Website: apple
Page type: account-selection
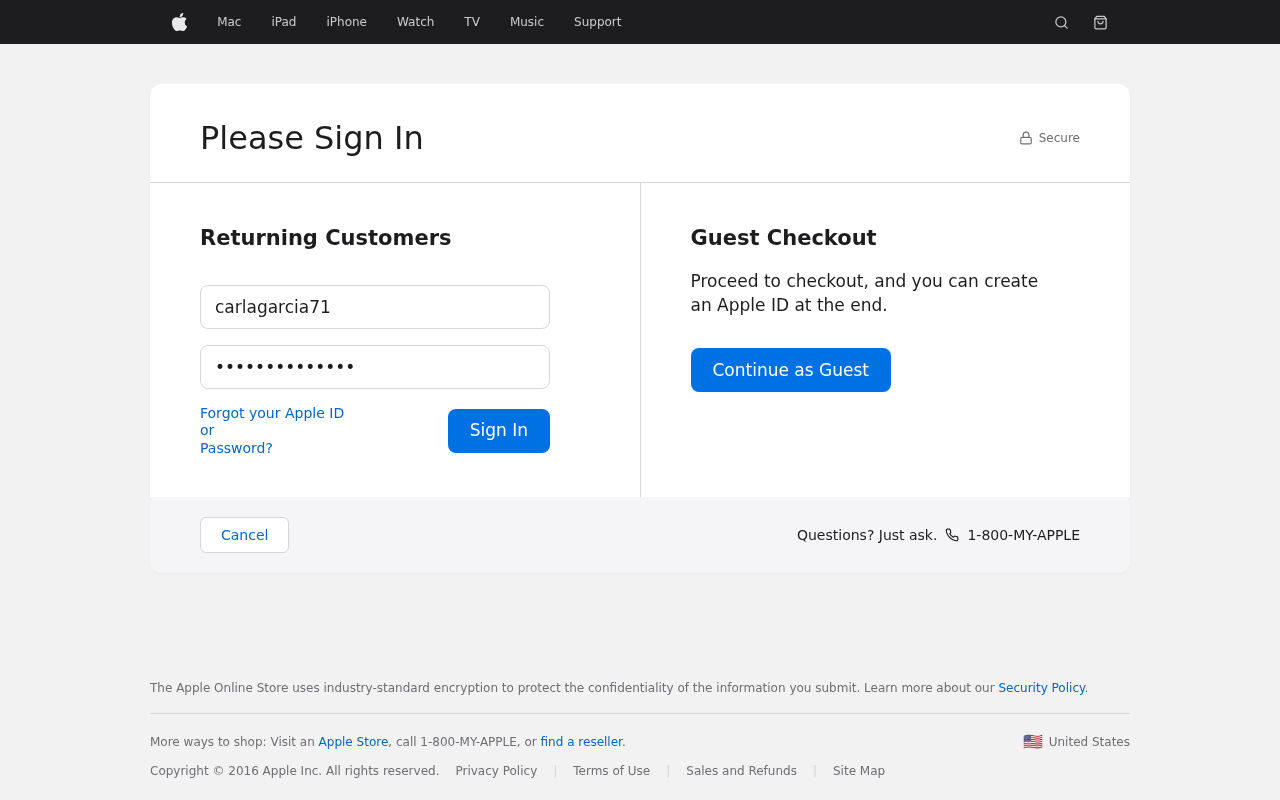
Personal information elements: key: PII_LOGIN_USERNAME
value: carlagarcia71